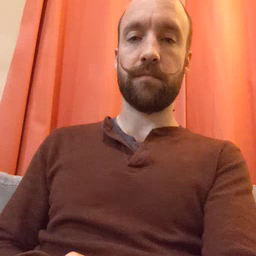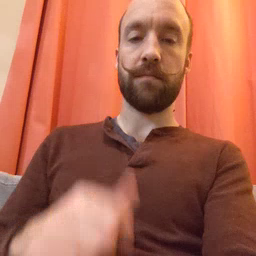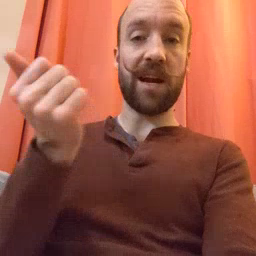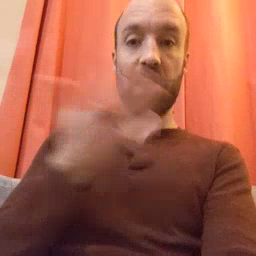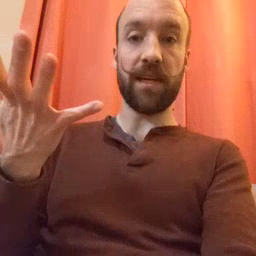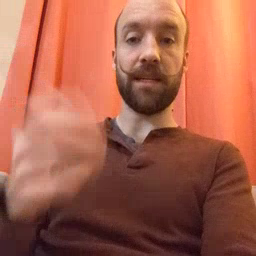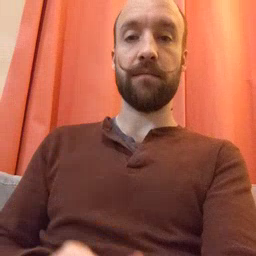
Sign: every